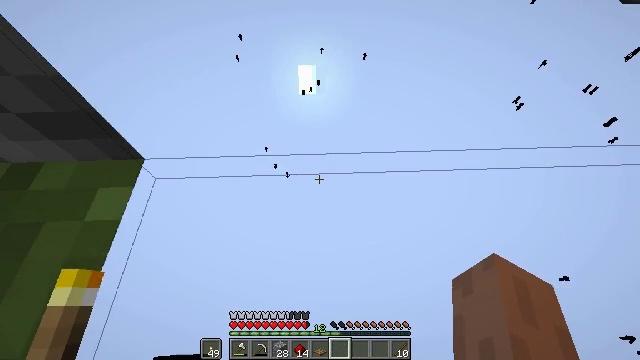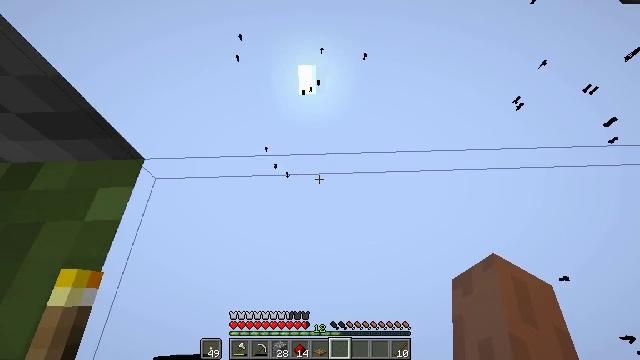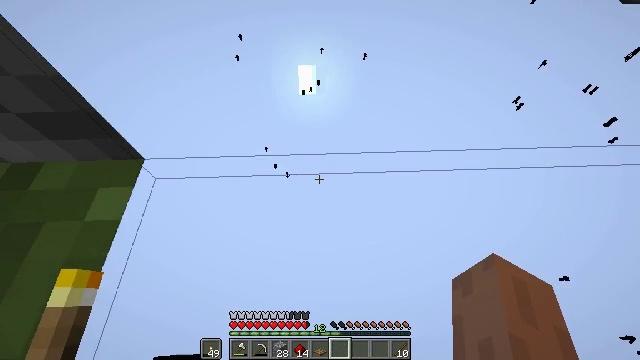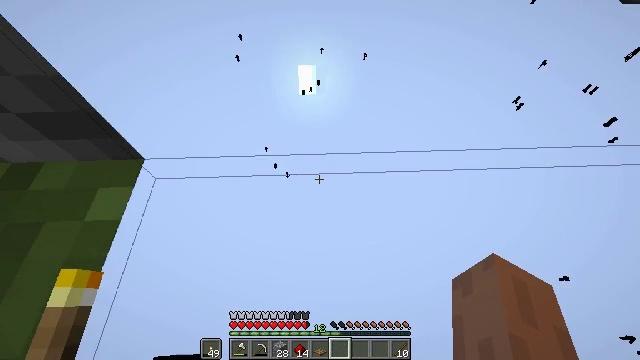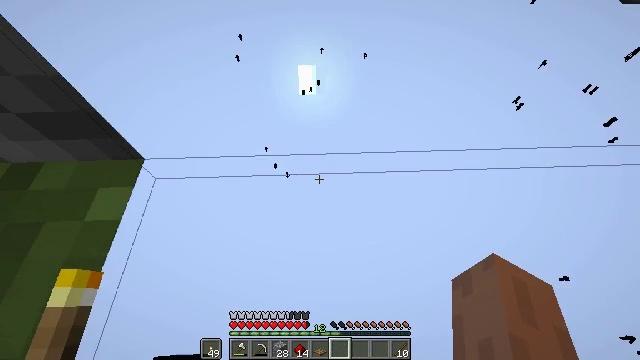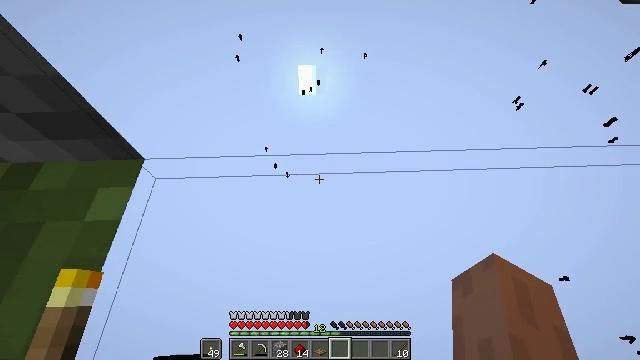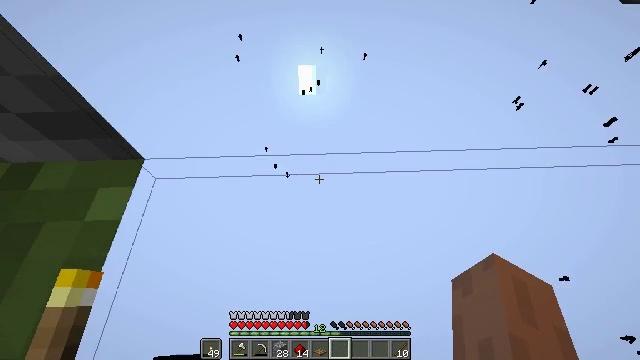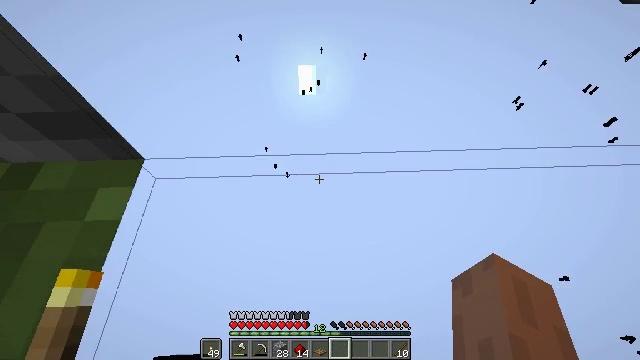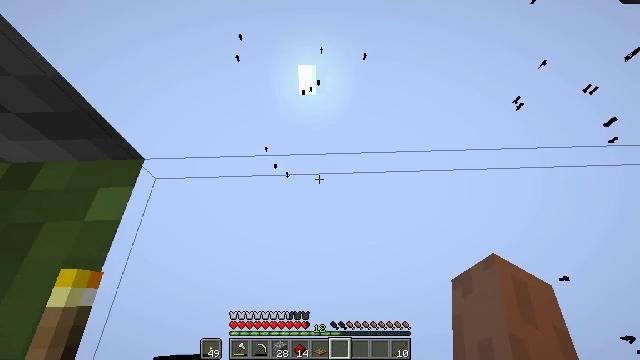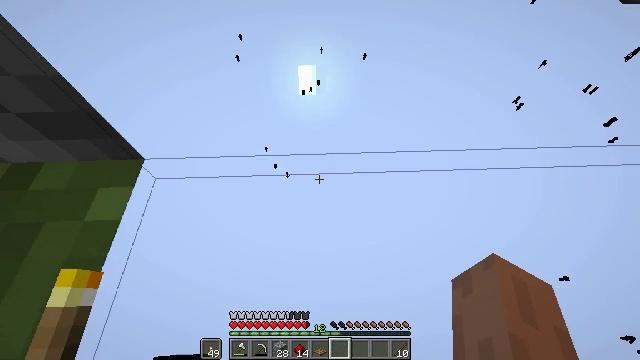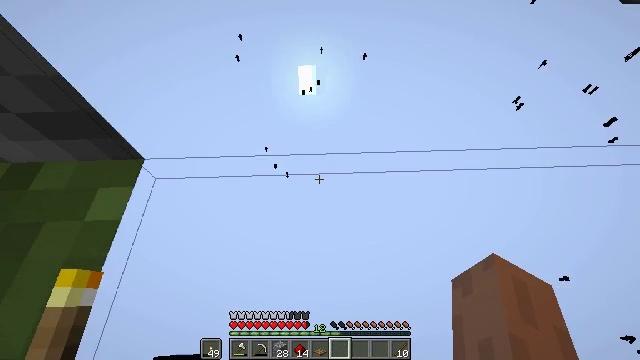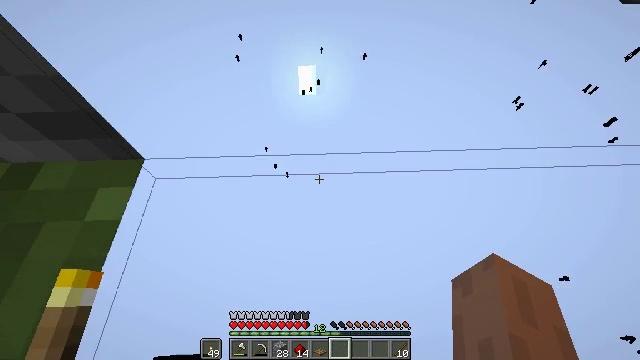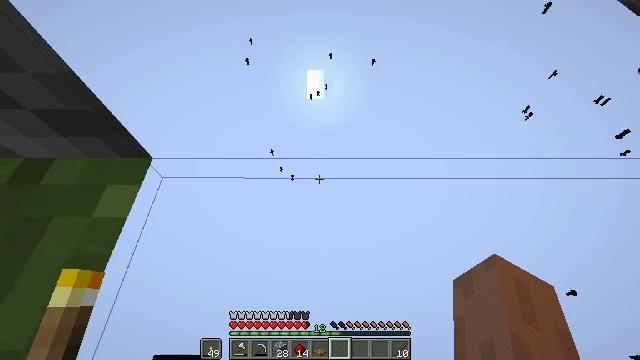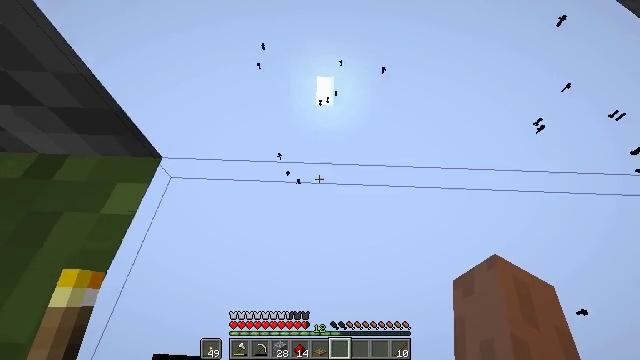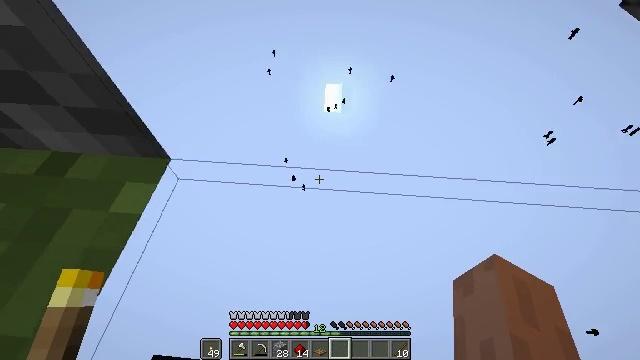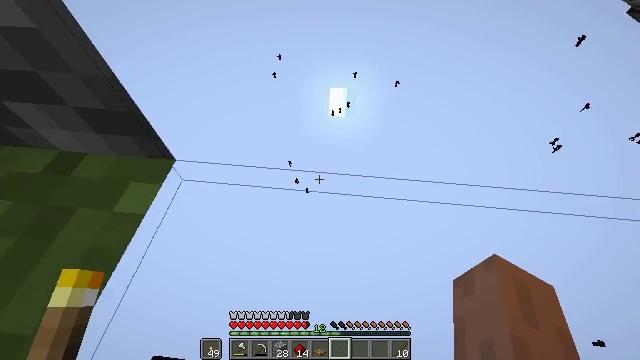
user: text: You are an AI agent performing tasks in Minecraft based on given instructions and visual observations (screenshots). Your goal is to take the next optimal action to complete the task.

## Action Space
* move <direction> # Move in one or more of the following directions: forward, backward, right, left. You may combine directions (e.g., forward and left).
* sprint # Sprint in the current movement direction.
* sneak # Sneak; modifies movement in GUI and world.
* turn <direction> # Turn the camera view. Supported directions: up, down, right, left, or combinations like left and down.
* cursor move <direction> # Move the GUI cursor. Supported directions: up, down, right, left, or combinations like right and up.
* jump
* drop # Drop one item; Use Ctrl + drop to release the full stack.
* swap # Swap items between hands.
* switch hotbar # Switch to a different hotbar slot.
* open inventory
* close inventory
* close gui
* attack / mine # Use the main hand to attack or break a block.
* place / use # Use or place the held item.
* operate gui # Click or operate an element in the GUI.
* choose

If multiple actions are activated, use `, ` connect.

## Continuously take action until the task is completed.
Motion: motion action
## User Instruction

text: Attack the composter to add it to your inventory.
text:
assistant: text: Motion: no_op
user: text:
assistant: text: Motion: no_op
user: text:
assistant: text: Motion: no_op
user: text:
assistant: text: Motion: no_op
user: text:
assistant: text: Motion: no_op
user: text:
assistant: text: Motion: no_op
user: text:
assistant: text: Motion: no_op
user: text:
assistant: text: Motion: no_op
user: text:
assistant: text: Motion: no_op
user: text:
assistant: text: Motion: no_op
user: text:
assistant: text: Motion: no_op
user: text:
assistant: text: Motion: turn left
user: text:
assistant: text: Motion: turn left and up
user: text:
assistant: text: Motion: turn left and up
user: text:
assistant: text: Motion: turn left
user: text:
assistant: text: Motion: no_op
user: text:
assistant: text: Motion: no_op
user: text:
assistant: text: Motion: no_op
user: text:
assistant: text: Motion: no_op
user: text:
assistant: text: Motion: no_op
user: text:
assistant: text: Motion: no_op
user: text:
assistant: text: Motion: no_op
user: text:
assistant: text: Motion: no_op
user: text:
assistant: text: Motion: no_op
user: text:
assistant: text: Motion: no_op
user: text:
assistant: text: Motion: turn left and down
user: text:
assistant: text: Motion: turn left and down
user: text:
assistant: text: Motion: no_op
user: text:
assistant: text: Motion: no_op
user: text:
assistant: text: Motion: no_op